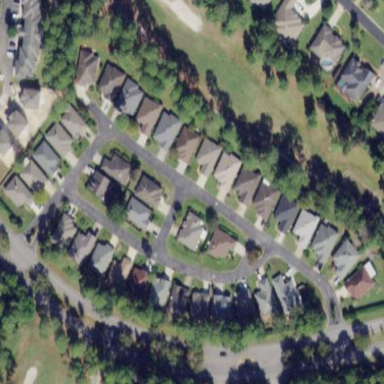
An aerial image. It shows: Residential area consisting of single-family homes.